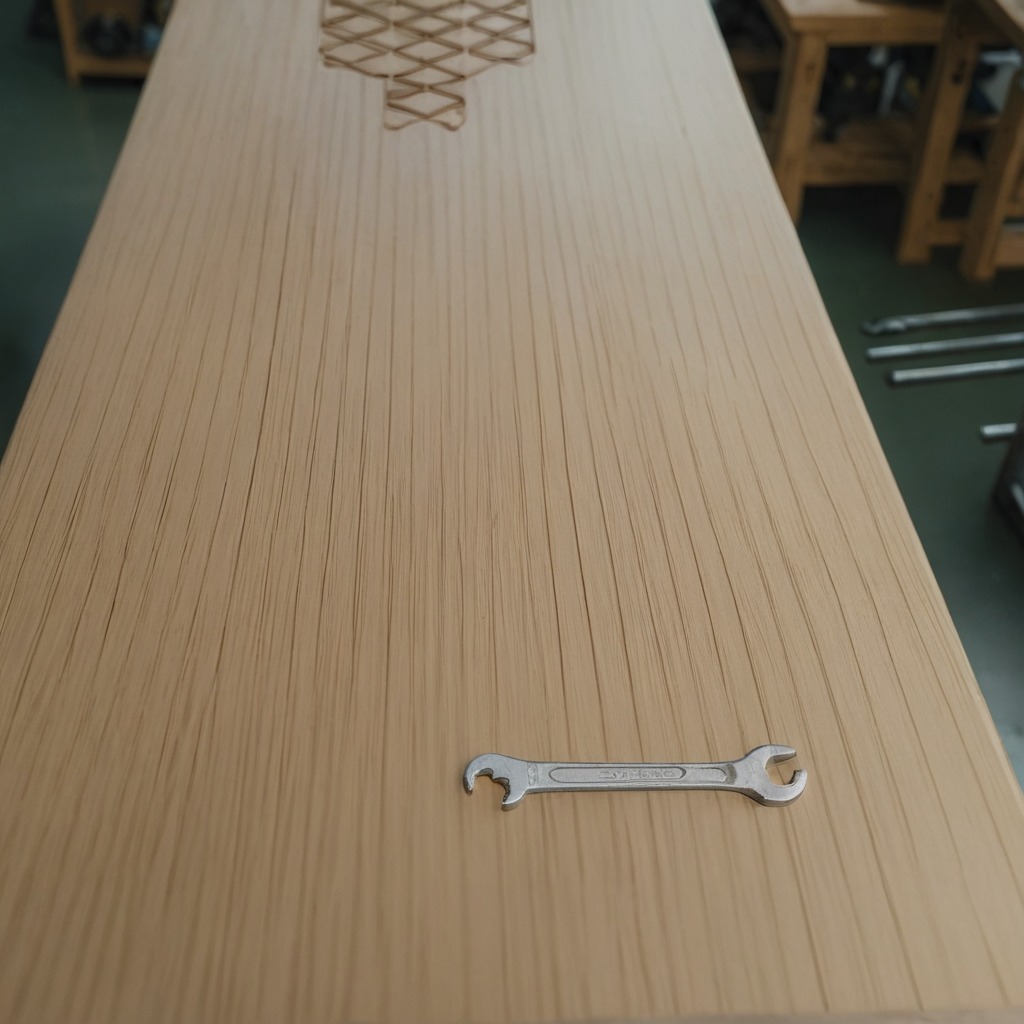
An wrench is lying on the workbench inside a coastal fishing gear workshop.